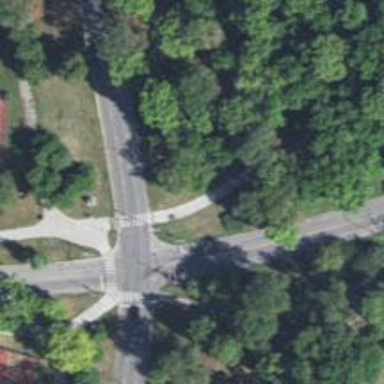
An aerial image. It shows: Uncontrolled zebra crossing on cycleway.